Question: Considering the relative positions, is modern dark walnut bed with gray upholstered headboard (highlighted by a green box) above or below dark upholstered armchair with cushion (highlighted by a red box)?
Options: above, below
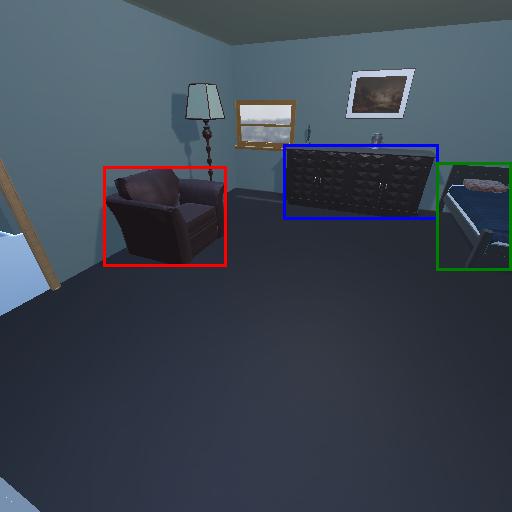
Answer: above